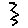
Label: zigzag